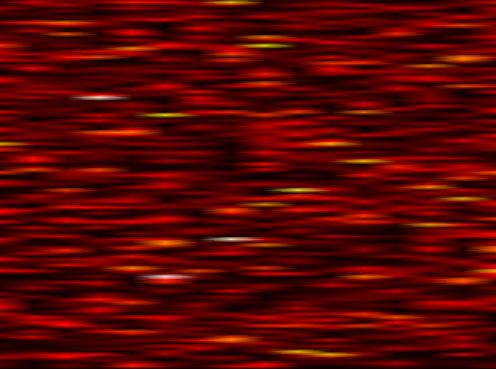
Label: WOLA